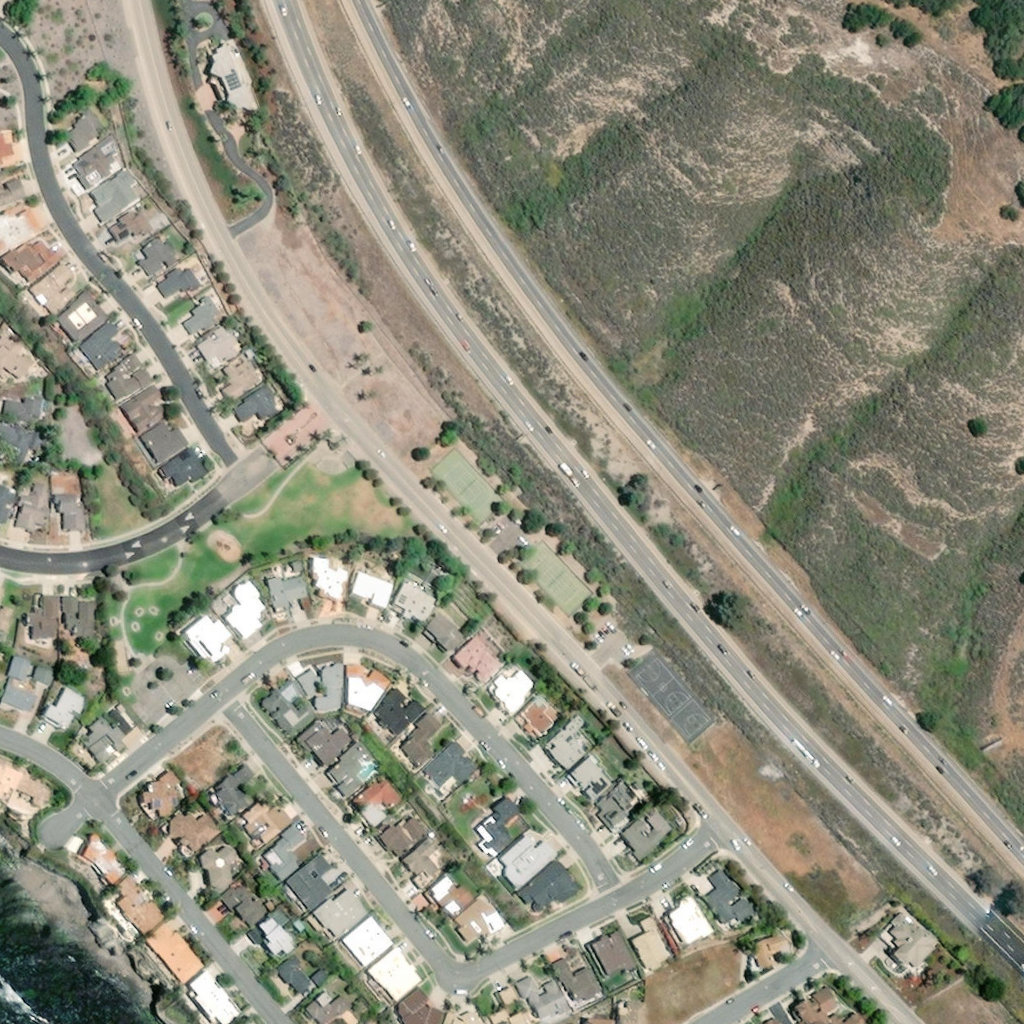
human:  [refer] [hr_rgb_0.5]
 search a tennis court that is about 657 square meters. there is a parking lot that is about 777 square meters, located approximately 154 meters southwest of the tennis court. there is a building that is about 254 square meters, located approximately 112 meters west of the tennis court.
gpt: <box>[[42, 43, 49, 51, 0]]</box>